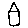
Label: house